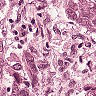
Metastatic tissue present: yes